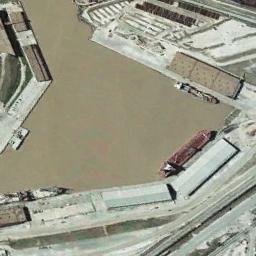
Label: ship